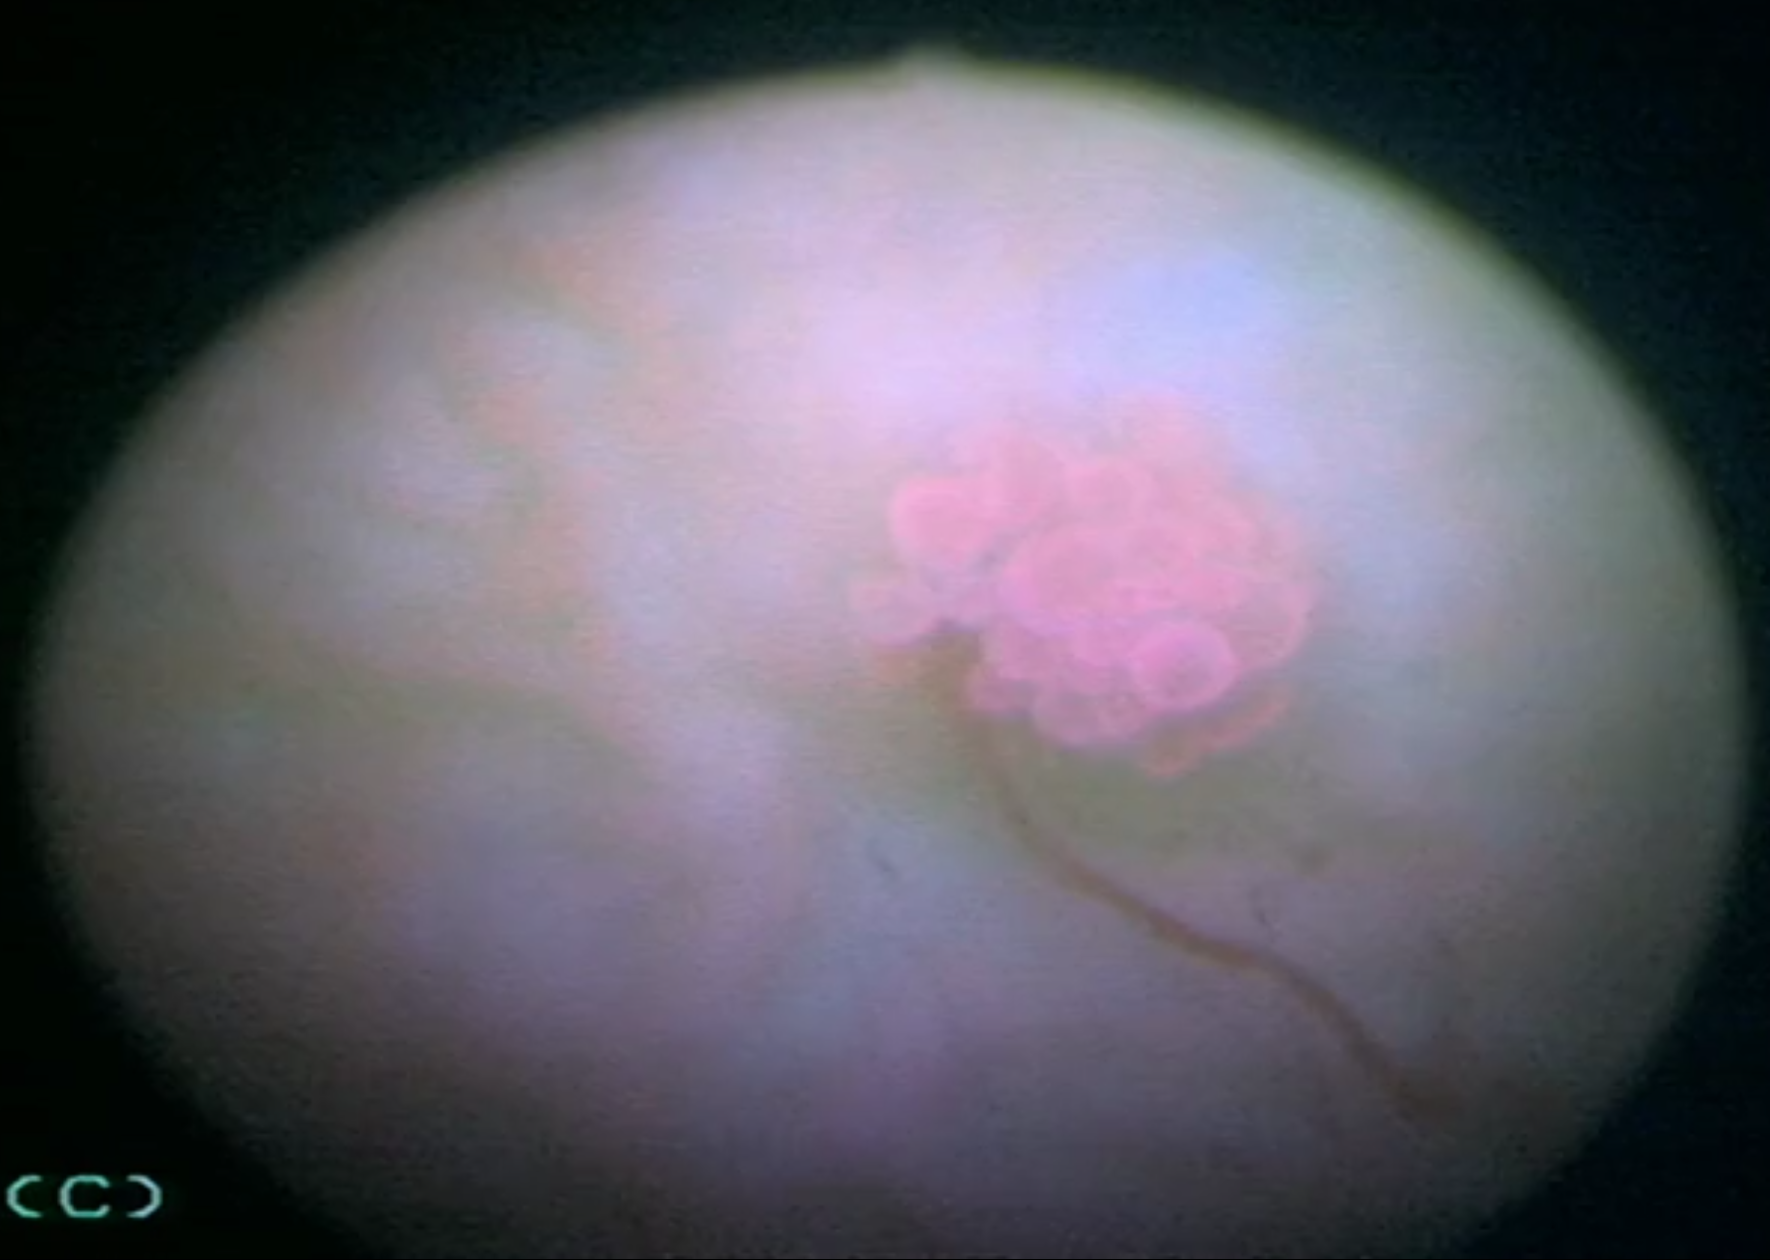
Modality: BLC
Class: Non-malignant
Subclass: UrothelialPapilloma
Lesion: L1
Morphology: Papillary
Bladder cancer association: No